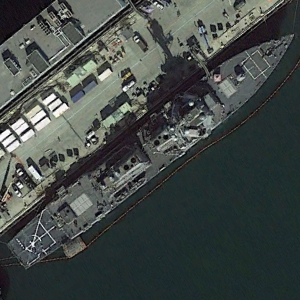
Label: destroyer